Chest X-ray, PA view. Patient: 48 years old, sex M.
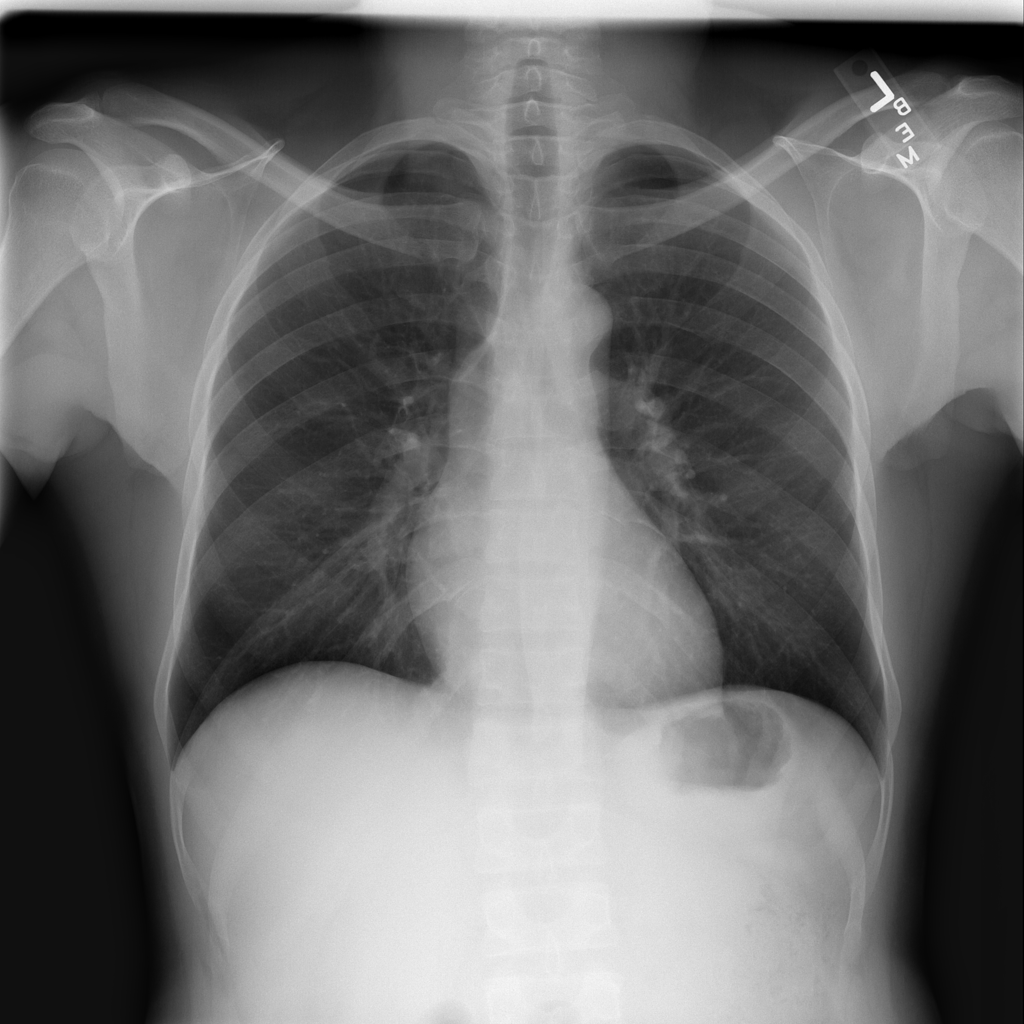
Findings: No Finding